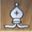
Piece: wB